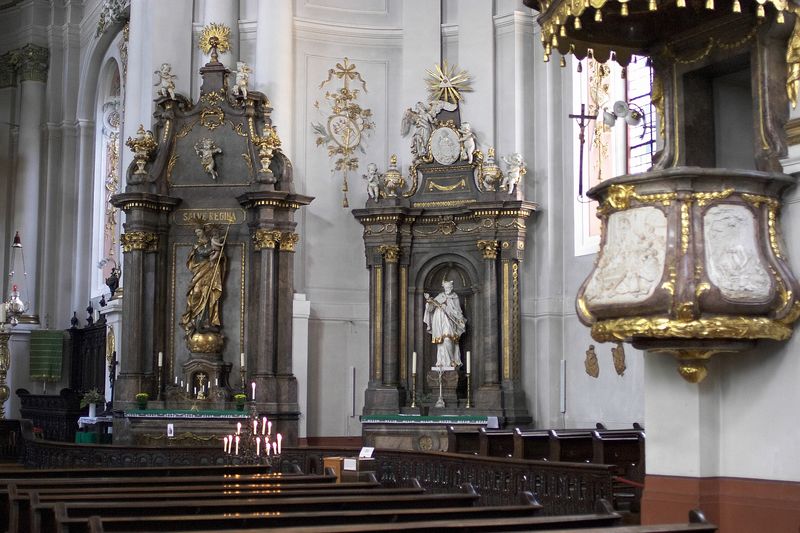
Titel: St. Ignaz (Kath. Pfarrkirche) in Mainz
Künstler: Johann Peter Jäger
Standort: Mainz, Kapuzinerst. 40 (EU - D - RP)
Schlagwörter: weiß, grün, braun, fenster, holz, marmor, schwarz, säule, säulen, schleife, barock, innenraum, kirche, gold, kind, engel, statue, stab, lanze, kerzen, stuck, innenansicht, hoch, foto, gang, vergoldet, kreuz, strahlen, groß, blanc, noir, altar, bänke, kirchenbänke, kanzel, jesus, christlich, vue, kruzifix, predigt, königin, heilige, geistlich, heilig, putten, maria, christ, drache, hoz, minarett, vierge, intérieur, barok, jesuskind, chapelle, eglise, altäre, holzbänke, prunkvoll, katholisch, anges, heiliger geist, cathédrale, ornement, baroque, seitenaltar, venise, saint, salve, marbre, autel, bougie, saints, nepomuk, banc, drche, sculptures, or, hoilz, chaire, cierges, bancs, geistlic, salve regina, autels